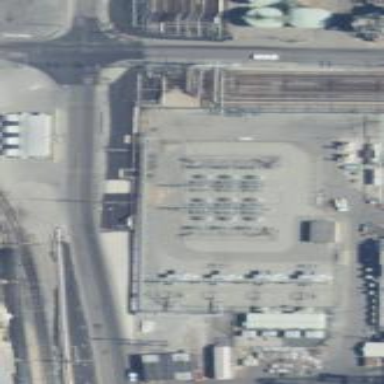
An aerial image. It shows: Power substation surrounded by fence.